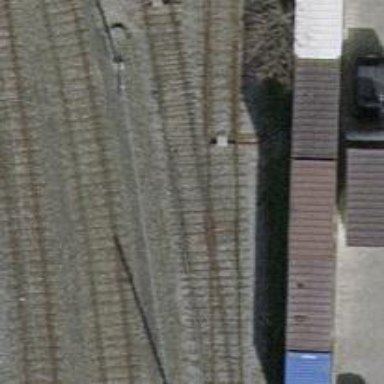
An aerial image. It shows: Railway switch.